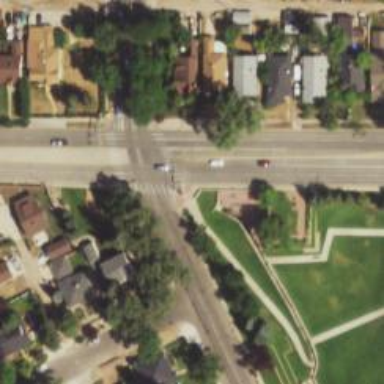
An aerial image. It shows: Crossing footway with zebra markings.